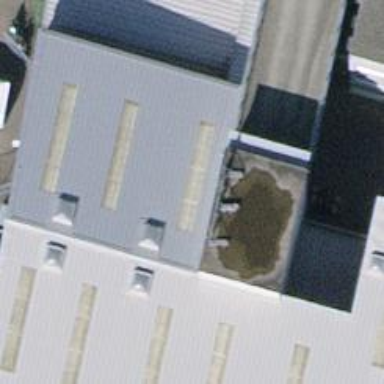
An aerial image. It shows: View of roof of building.